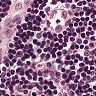
Metastatic tissue present: no